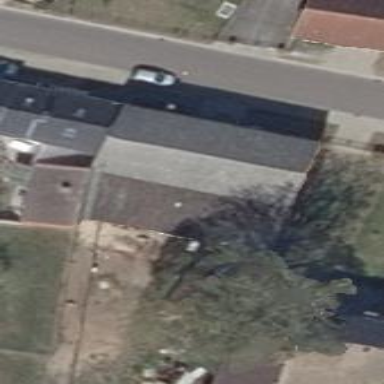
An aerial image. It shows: Barn.